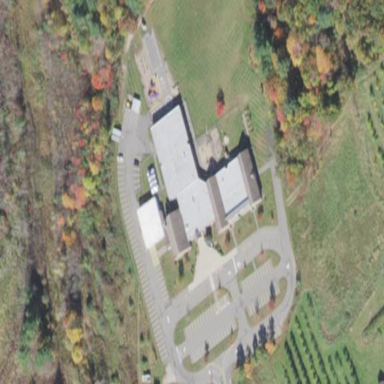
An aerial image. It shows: School.